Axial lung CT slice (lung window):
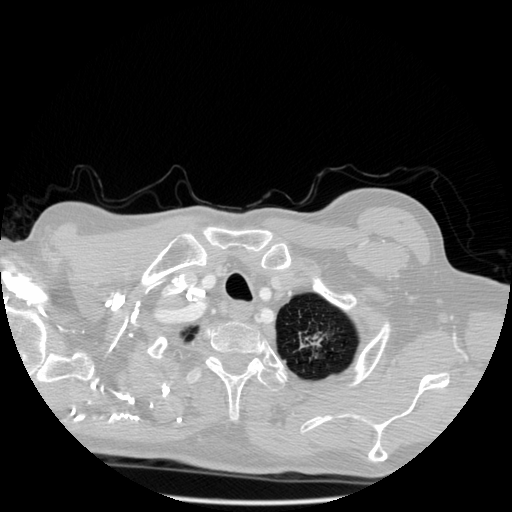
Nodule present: yes
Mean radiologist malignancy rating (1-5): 4.667